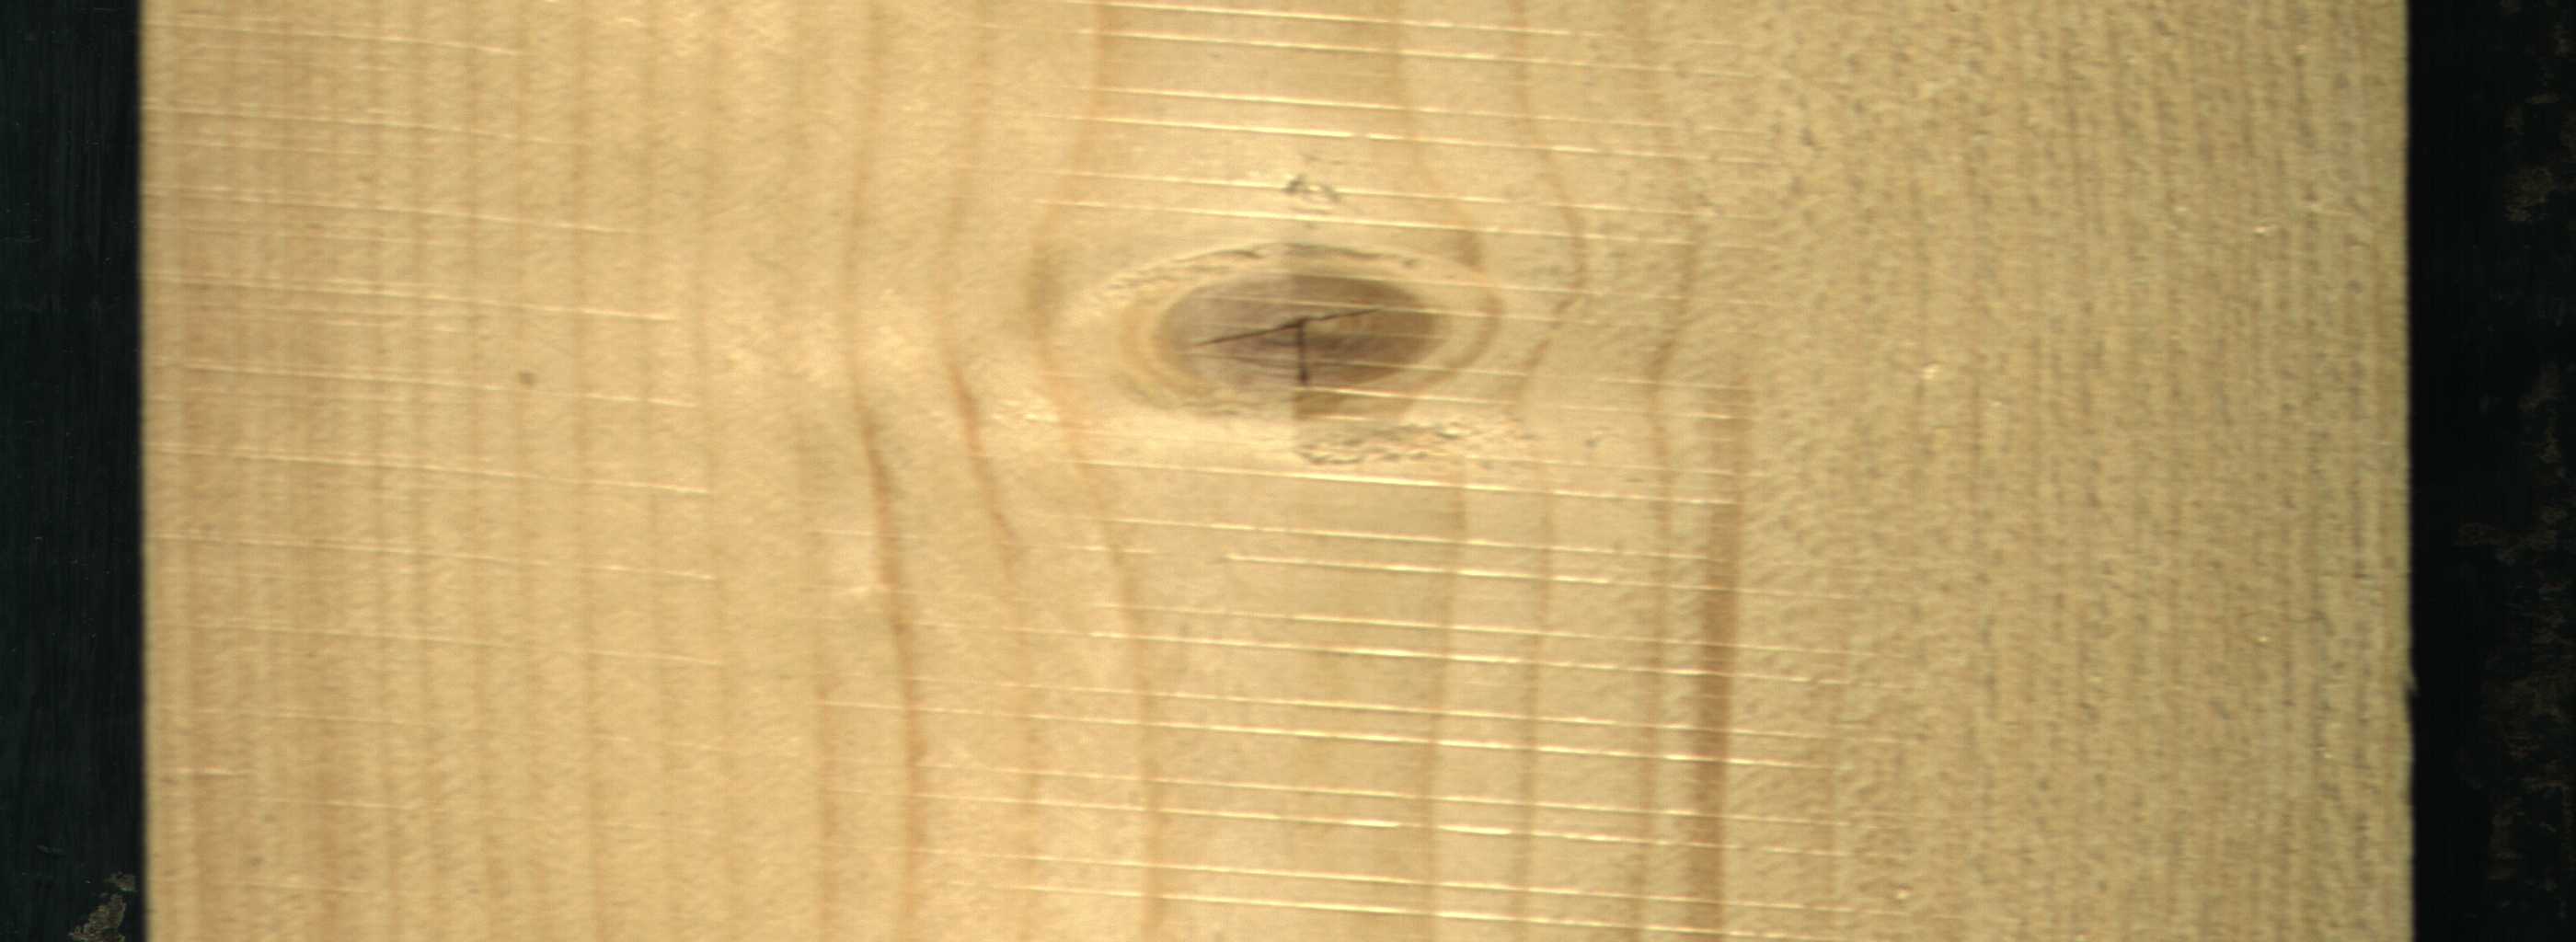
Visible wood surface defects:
knot_with_crack